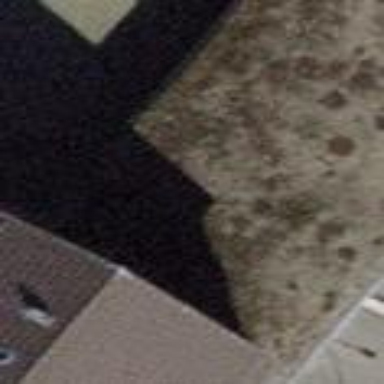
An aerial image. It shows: View of roof of building.